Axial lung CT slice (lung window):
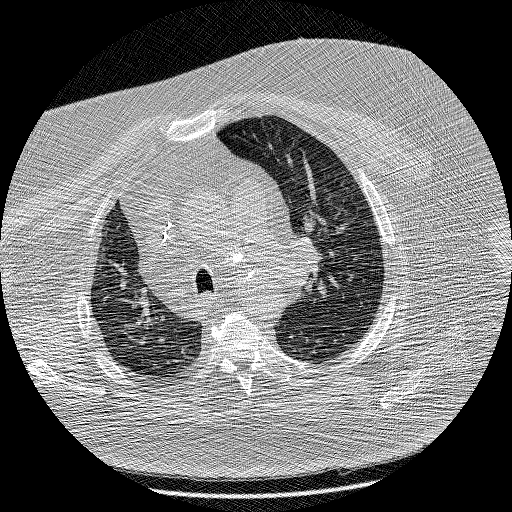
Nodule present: no